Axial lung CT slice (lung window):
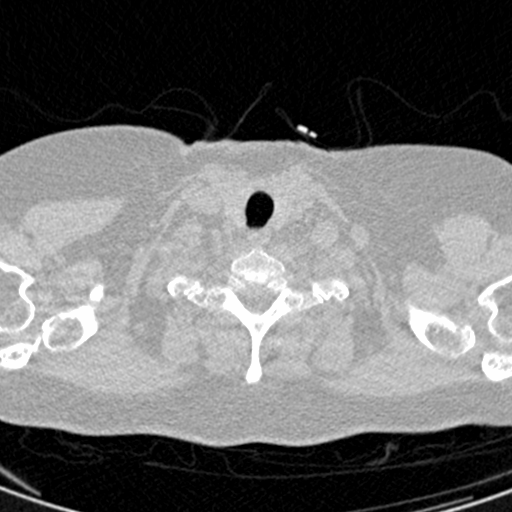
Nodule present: no